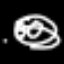
Label: donut